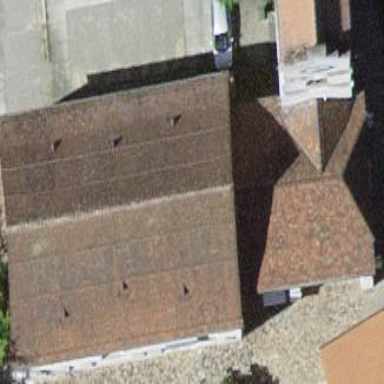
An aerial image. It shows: Church which is place of worship.